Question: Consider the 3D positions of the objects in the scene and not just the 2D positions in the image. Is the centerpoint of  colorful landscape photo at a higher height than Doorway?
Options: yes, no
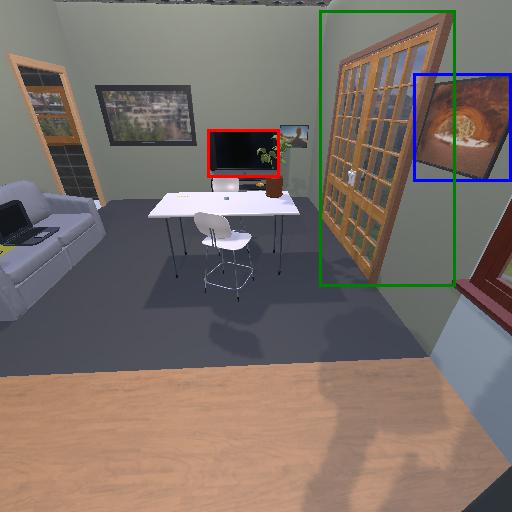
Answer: yes